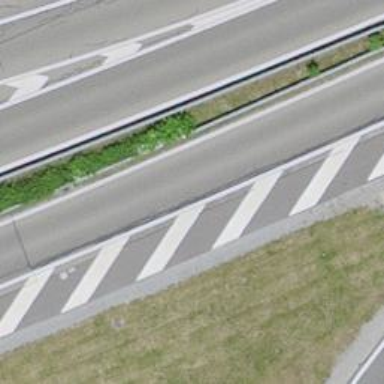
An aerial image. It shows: Trunk link road with asphalt surface.